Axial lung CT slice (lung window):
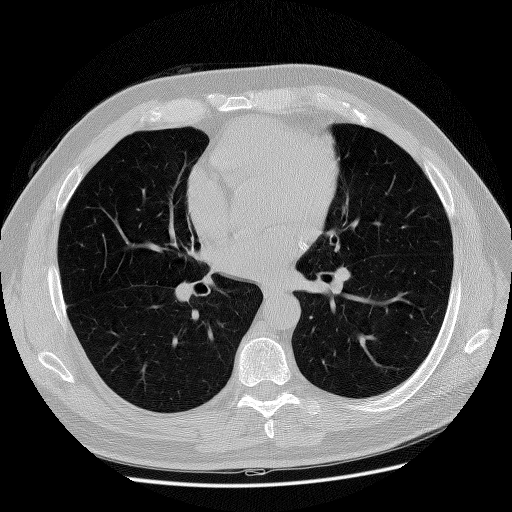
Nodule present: no